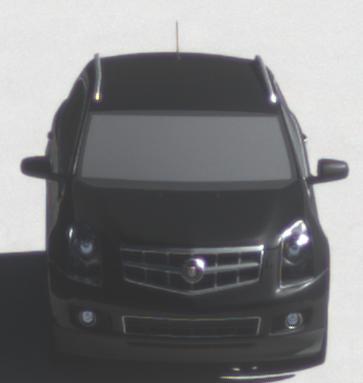
Make: Cadillac
Model: SRX 3.0 V6
Detailed model: SRX (II)
Model produced from: 2010/12
Model produced until: 2012/01
Doors: 5
Color: black
Road condition: dry road
Daytime: midday
Contrast: high contrast